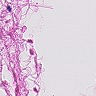
Metastatic tissue present: no